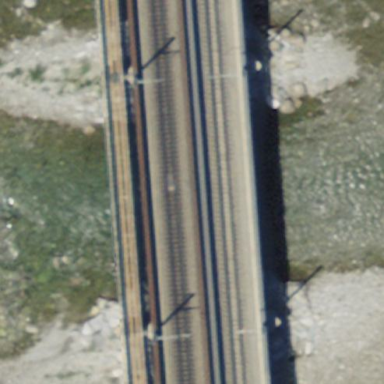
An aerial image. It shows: Man-made bridge.